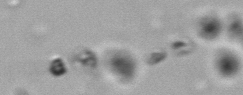
Label: Phaeocystis